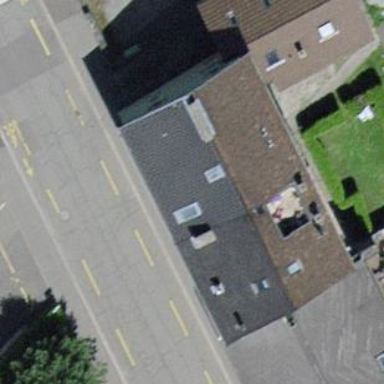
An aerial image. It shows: Gabled house with roof made of roof tiles.